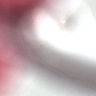
Metastatic tissue present: no